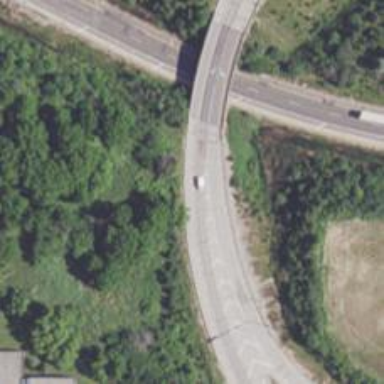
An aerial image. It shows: Asphalt motorway link.